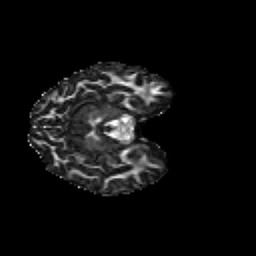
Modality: FA
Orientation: axial
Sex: female
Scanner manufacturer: siemens
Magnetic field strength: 3 T
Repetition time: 5 s
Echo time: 0.071 s